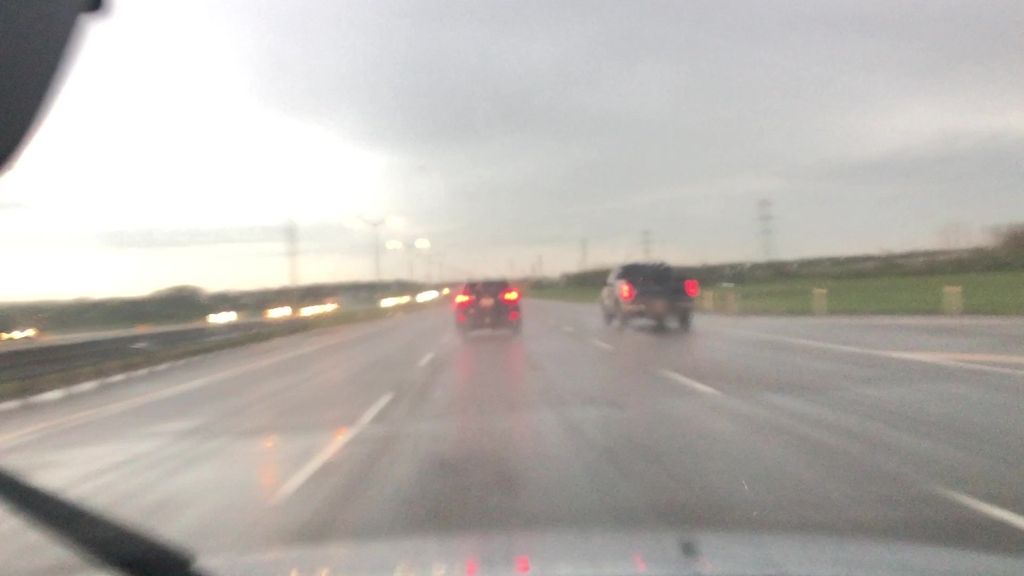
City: edmonton